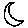
Label: moon